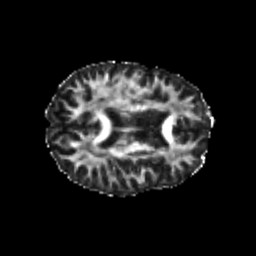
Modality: FA
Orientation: axial
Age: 22
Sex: female
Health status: healthy
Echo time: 0.074 s